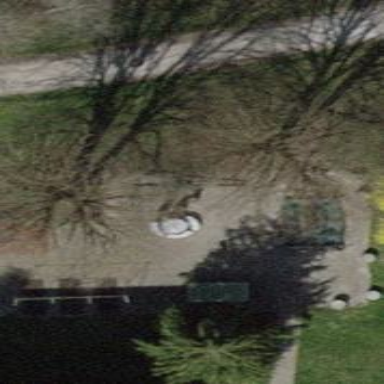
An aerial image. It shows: Playground area for leisure land.